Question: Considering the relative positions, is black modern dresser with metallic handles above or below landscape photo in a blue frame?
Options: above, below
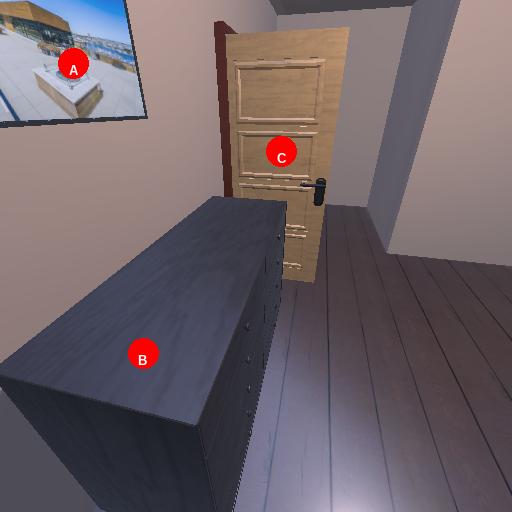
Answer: above